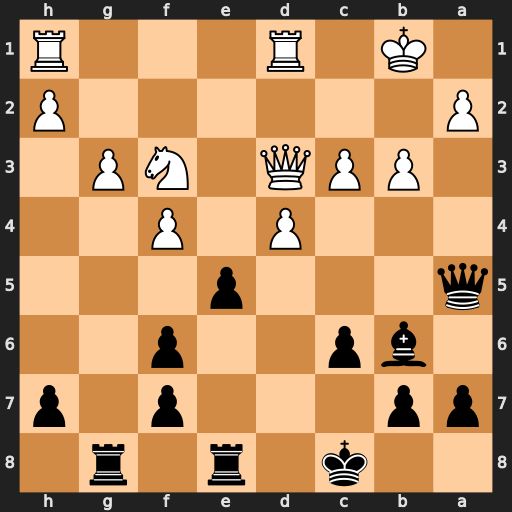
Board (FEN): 2k1r1r1/pp3p1p/1bp2p2/q3p3/3P1P2/1PPQ1NP1/P6P/1K1R3R
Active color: b
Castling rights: -
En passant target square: -
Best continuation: e4 Qe3 exf3